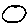
Label: circle